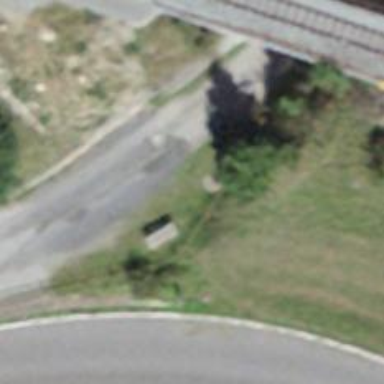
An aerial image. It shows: Bench.